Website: lowes
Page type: review-order
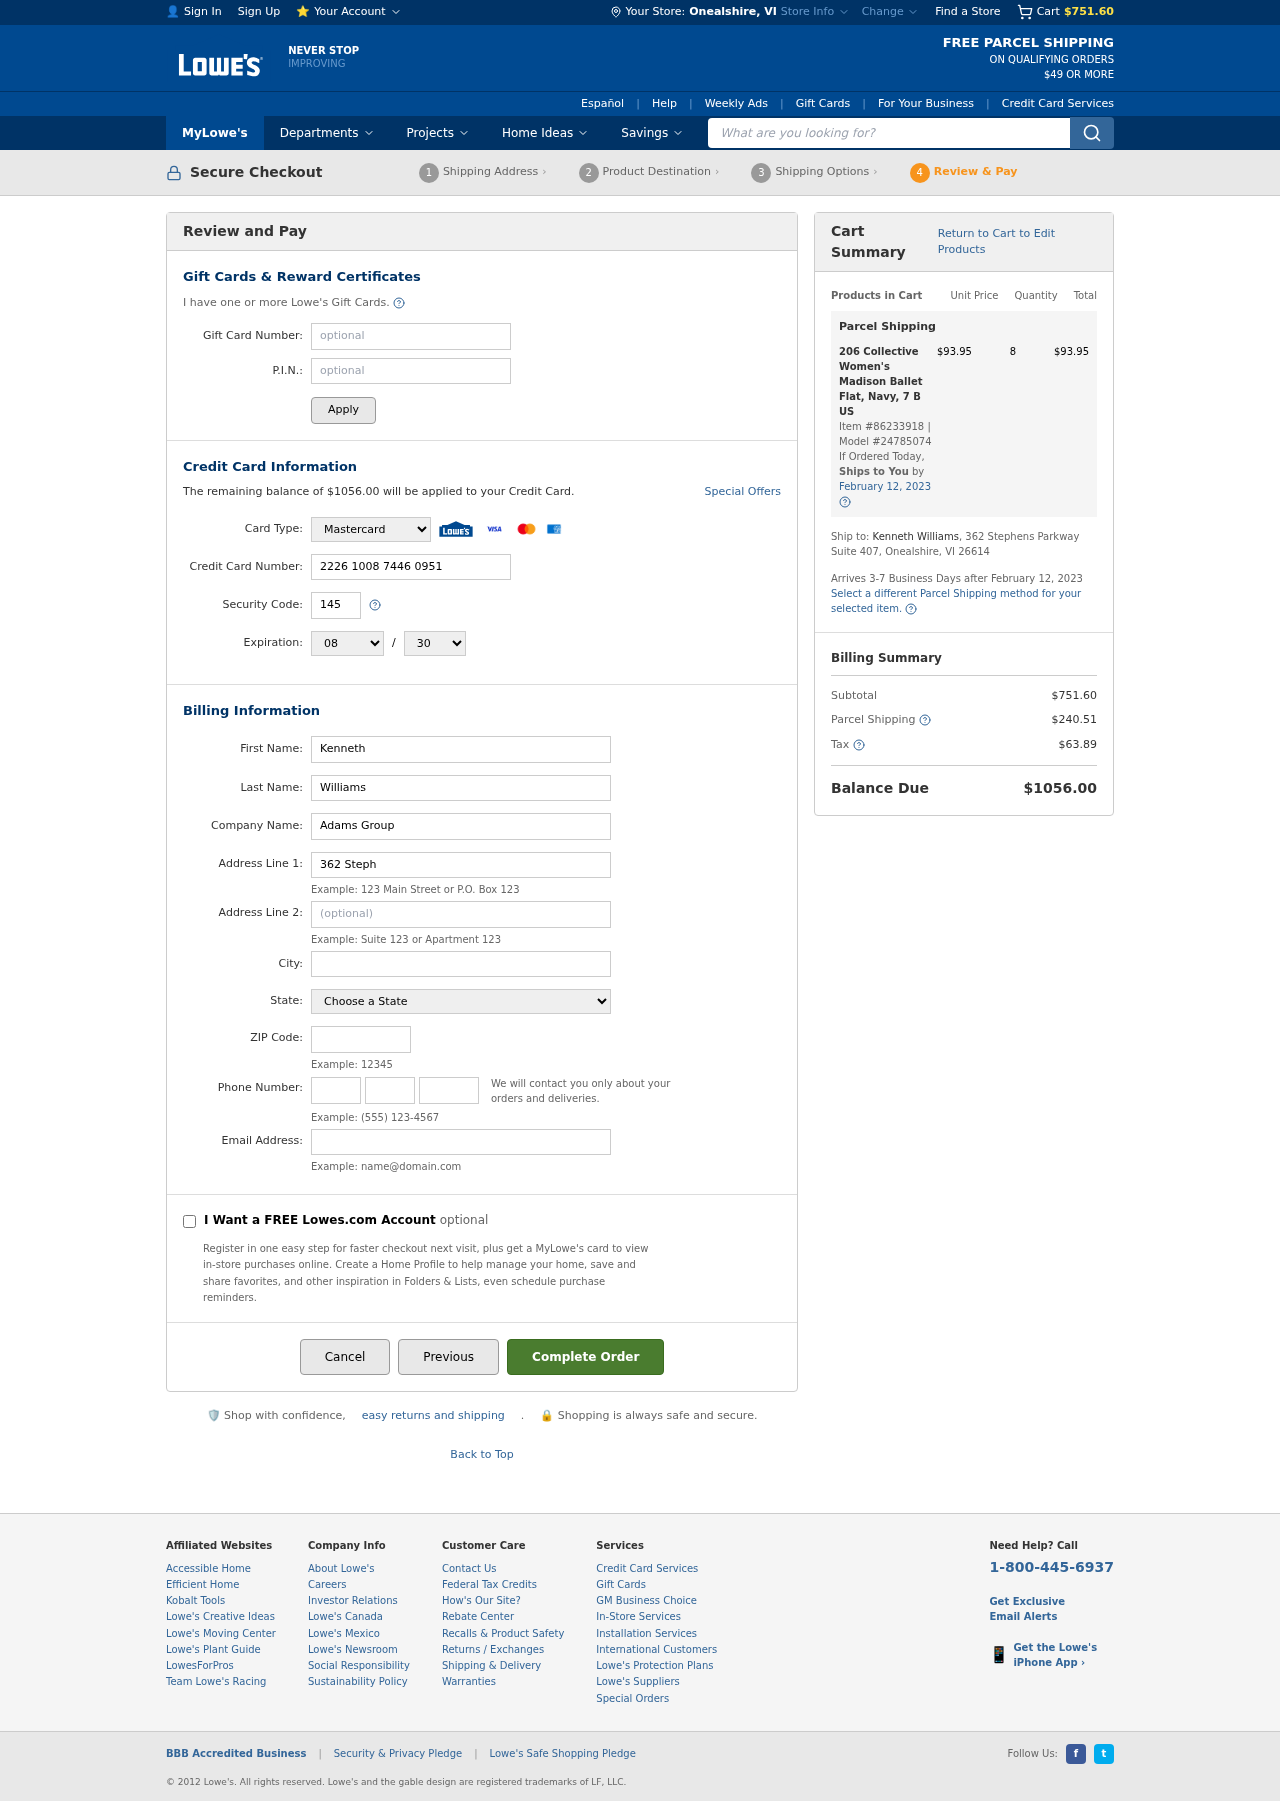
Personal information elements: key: PII_CARD_CVV
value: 145
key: PII_CARD_EXPIRY_MONTH
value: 08
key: PII_CARD_EXPIRY_YEAR
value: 30
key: PII_CARD_NUMBER
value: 2226 1008 7446 0951
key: PII_CARD_TYPE
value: Mastercard
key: PII_CITY
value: Onealshire
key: PII_CITY_STATE
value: Onealshire, VI
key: PII_COMPANY
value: Adams Group
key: PII_EMAIL
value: kennethwilliams@gmail.com
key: PII_FIRSTNAME
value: Kenneth
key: PII_LASTNAME
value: Williams
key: PII_PHONE_AREA
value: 528
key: PII_PHONE_PREFIX
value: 664
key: PII_PHONE_SUFFIX
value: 2967
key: PII_POSTCODE
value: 26614
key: PII_STATE
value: VI
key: PII_STREET
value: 362 Stephens Parkway Suite 407
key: PII_STREET2
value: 362 Stephens Parkway Suite 407
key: PII_FULLNAME2
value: Kenneth Williams
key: PII_STATE_ABBR
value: VI
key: PII_POSTCODE_FULL
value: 26614
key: PII_CITY_STATE_ZIP
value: Onealshire, VI 26614
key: PII_POSTCODE_NUMERIC
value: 26614
Product elements: key: PRODUCT1_NAME
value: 206 Collective Women's Madison Ballet Flat, Navy, 7 B US
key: PRODUCT1_PRICE
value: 93.95
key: PRODUCT1_QUANTITY
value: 8
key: PRODUCT1_ITEM_NUMBER
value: Item #86233918
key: PRODUCT1_MODEL_NUMBER
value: Model #24785074
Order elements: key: ORDER_SUBTOTAL
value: $751.60
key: ORDER_BALANCE_DUE
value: $1056.00
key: ORDER_SHIPPING_DATE
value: February 12, 2023
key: ORDER_ITEM_TOTAL
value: $93.95
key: ORDER_SHIPPING_DATE2
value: February 12, 2023
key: ORDER_SHIPPING_COST
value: $240.51
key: ORDER_TAX
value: $63.89
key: ORDER_TOTAL
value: $1056.00
Search elements: key: HEADER_SEARCH
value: What are you looking for?